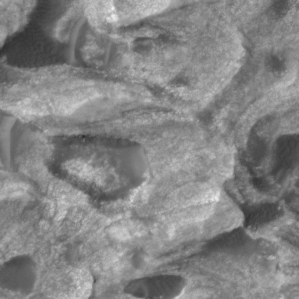
Label: non_frost